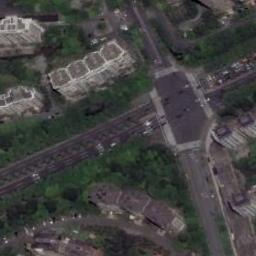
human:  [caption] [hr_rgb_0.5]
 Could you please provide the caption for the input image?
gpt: There are many moving and waiting vehicles on the road at the intersection, Many buildings and some trees around the intersection .

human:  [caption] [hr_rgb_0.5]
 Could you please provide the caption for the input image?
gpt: There are some houses near the crossroads .

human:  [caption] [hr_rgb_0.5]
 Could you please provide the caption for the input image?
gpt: An intersection with normal traffic is between some high-rise buildings and green areas .

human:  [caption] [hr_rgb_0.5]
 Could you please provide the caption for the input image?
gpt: There are many different shapes of buildings beside the intersection .

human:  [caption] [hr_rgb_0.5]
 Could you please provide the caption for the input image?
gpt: There are many green trees and some buildings around the intersection .